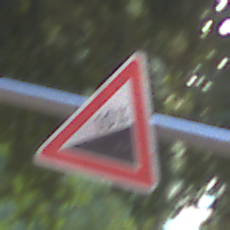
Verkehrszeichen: Steigung10
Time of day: MorningAfternoon
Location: Outdoor (Suburban)
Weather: PartlyCloudy
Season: NotSpecified
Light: Natural